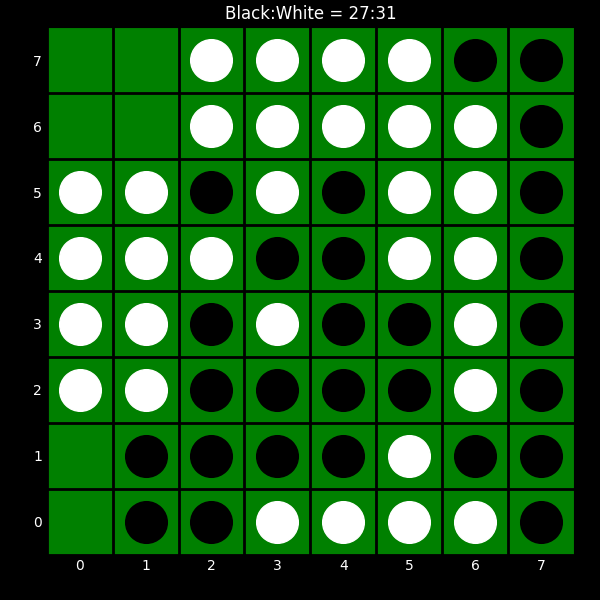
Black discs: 27
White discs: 31